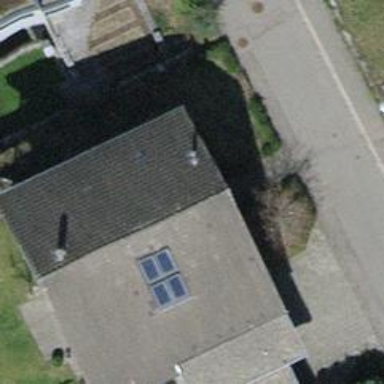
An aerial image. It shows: Building with tiled roof.